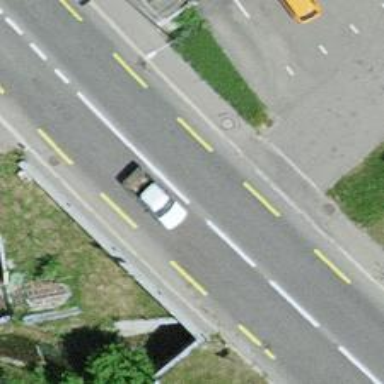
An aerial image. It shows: Primary highway with asphalt surface and lanes for cycling on both sides.